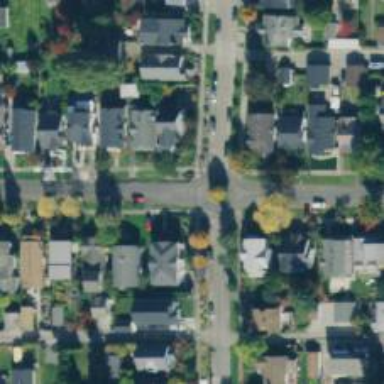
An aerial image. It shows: Residential road with separate sidewalk.